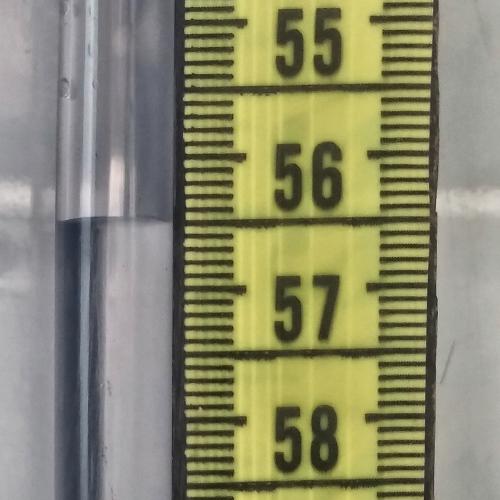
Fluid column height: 56.5 cm